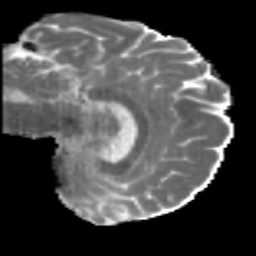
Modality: MD
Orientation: sagittal
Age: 46
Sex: male
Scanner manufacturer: siemens
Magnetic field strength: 3 T
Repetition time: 5 s
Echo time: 0.092 s